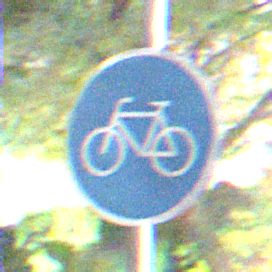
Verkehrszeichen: Radweg
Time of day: Night
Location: Outdoor (Suburban)
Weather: PartlyCloudy
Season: NotSpecified
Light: Artificial